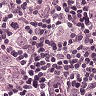
Metastatic tissue present: yes